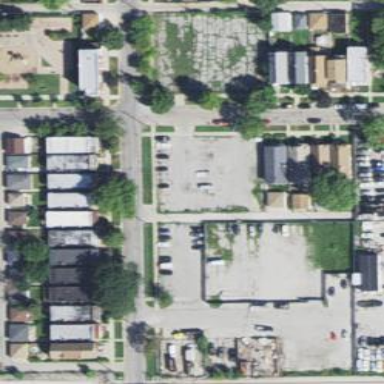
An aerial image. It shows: Alley classified as service road.